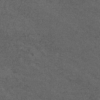
Label: not_dusty